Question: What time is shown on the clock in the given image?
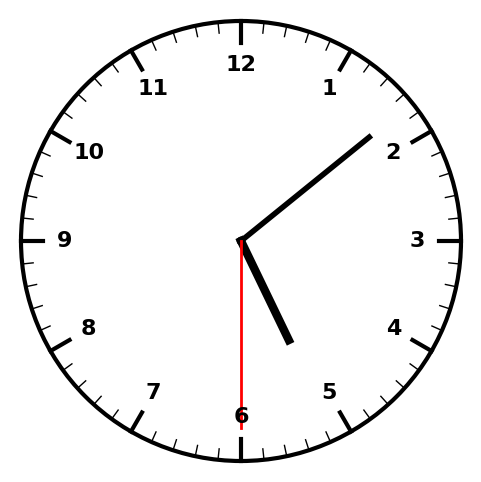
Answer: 05:08:30